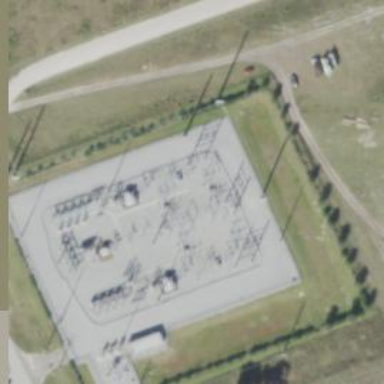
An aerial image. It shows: Switch for power supply.